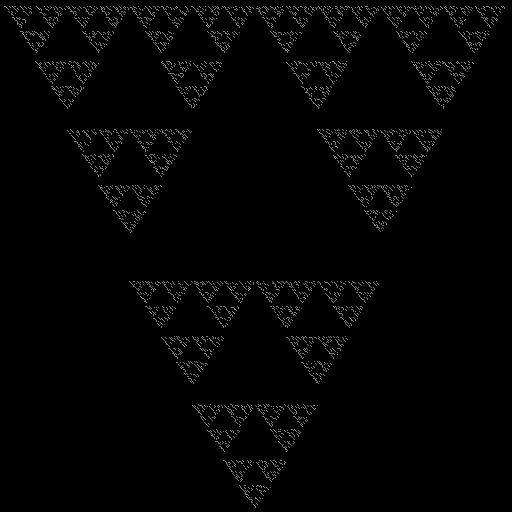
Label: sierpinski_gasket